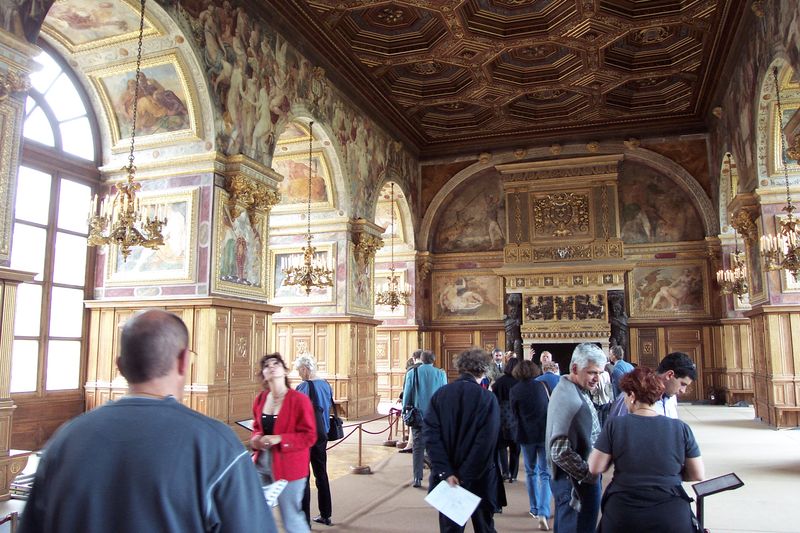
Titel: Schloss Fontainebleau unter Franz I.
Künstler: Gilles Le Breton
Standort: Fontainebleau, Schloss (EU - F)
Schlagwörter: frauen, menschen, fenster, frau, tür, dach, rot, schloss, barock, gold, decke, rokkoko, kamin, engel, man, parkett, besucher, saal, rundbogen, kerzen, kronleuchter, lüster, foto, brille, wandschmuck, besuch, rundbögen, kassetten, kassettendecke, fresko, museum, louvre, absperrung, besichtigung, vertäfelung, führung, lüstern, touristen, wandmalereien, turismus, erleuterung, wandtäferlung, fuhrer